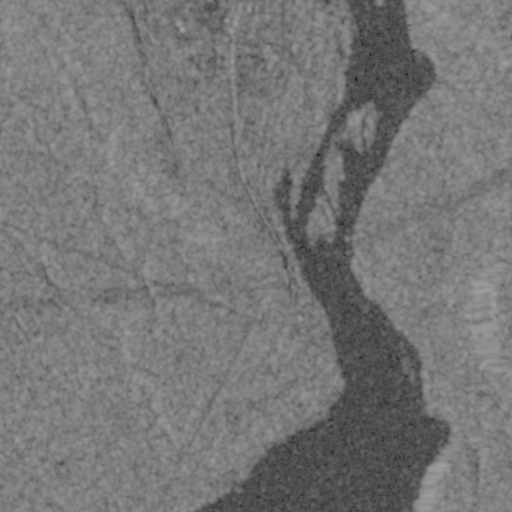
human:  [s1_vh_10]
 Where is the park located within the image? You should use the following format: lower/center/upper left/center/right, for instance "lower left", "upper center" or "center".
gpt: The park is located in the upper center of the image.
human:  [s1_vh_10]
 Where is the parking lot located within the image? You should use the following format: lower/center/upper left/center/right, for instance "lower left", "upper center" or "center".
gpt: The parking lot is located in the upper center of the image.
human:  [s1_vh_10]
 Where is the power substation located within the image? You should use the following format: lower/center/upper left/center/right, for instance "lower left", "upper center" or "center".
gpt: The power substation is located in the center of the image.
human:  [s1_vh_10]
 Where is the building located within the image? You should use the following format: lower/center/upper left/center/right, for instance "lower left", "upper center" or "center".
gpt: The building is located in the upper of the image.
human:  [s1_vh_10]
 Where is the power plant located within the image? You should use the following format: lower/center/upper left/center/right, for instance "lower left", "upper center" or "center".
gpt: There is no power plant in the image.

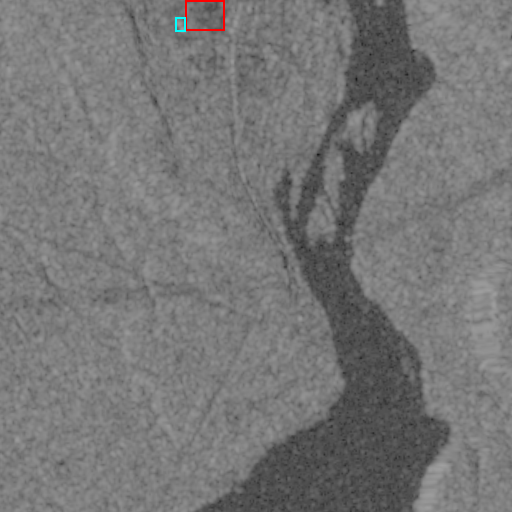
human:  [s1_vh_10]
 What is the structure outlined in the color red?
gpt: The structure outlined in red is a park.
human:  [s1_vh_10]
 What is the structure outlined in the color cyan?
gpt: The structure outlined in cyan is a building.
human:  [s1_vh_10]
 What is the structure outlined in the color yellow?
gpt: There is no yellow outline.